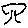
Label: tree